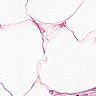
Metastatic tissue present: no